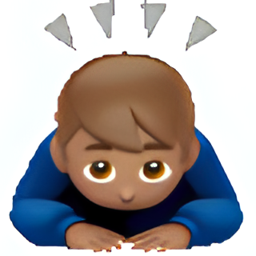
Name: man bowing deeply type 4
Emoji: 🙇🏽‍♂️
Group: People & Body
Sub-group: person-gesture